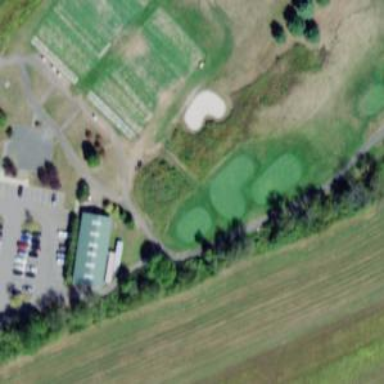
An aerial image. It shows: Service road used as golf cart path.